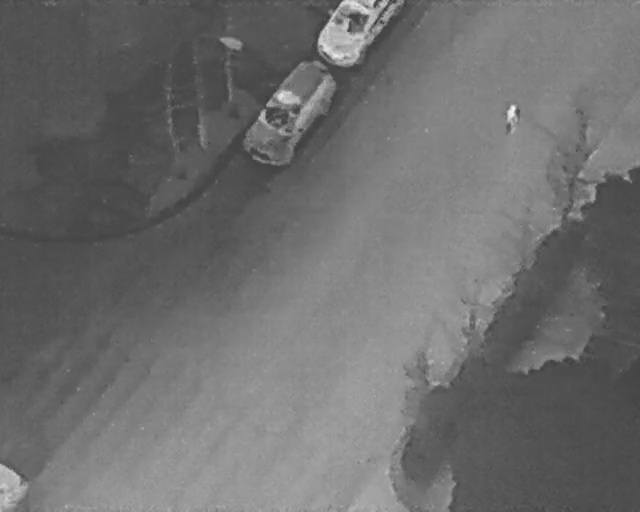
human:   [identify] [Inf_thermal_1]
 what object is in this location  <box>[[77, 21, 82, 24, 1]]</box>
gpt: <ref>1 large person at the top right</ref>